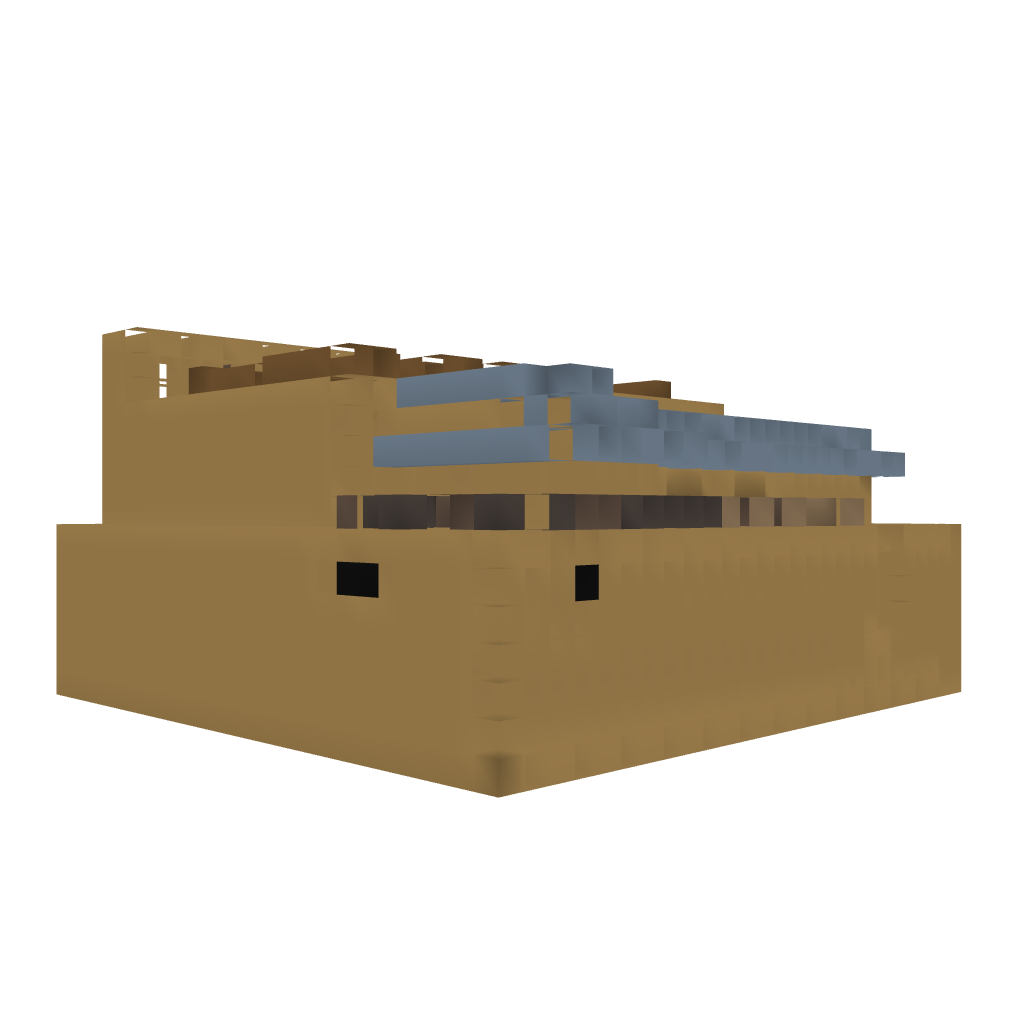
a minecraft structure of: Train Depot/Station